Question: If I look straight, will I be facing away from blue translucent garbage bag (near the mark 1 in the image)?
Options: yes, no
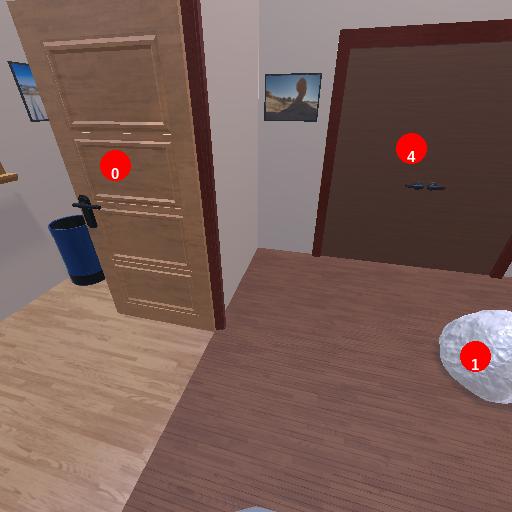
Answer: yes